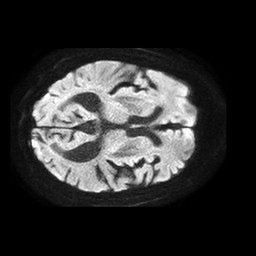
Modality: TRACE
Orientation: axial
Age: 81
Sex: male
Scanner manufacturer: philips
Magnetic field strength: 1.5 T
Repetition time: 4.6 s
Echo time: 0.08517 s